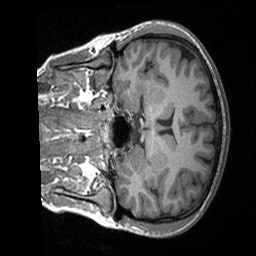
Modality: T1w
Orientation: coronal
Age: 20
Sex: female
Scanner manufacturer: siemens
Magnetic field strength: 3 T
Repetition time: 1.9 s
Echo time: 0.00252 s